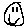
Label: smiley face